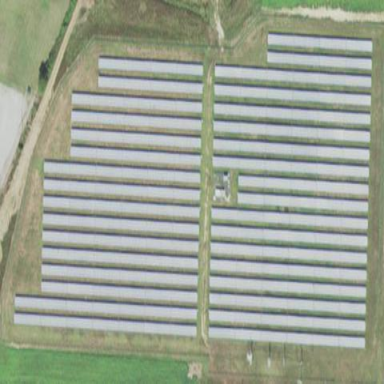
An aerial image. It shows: Solar photovoltaic power plant surrounded by fence.